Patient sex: M
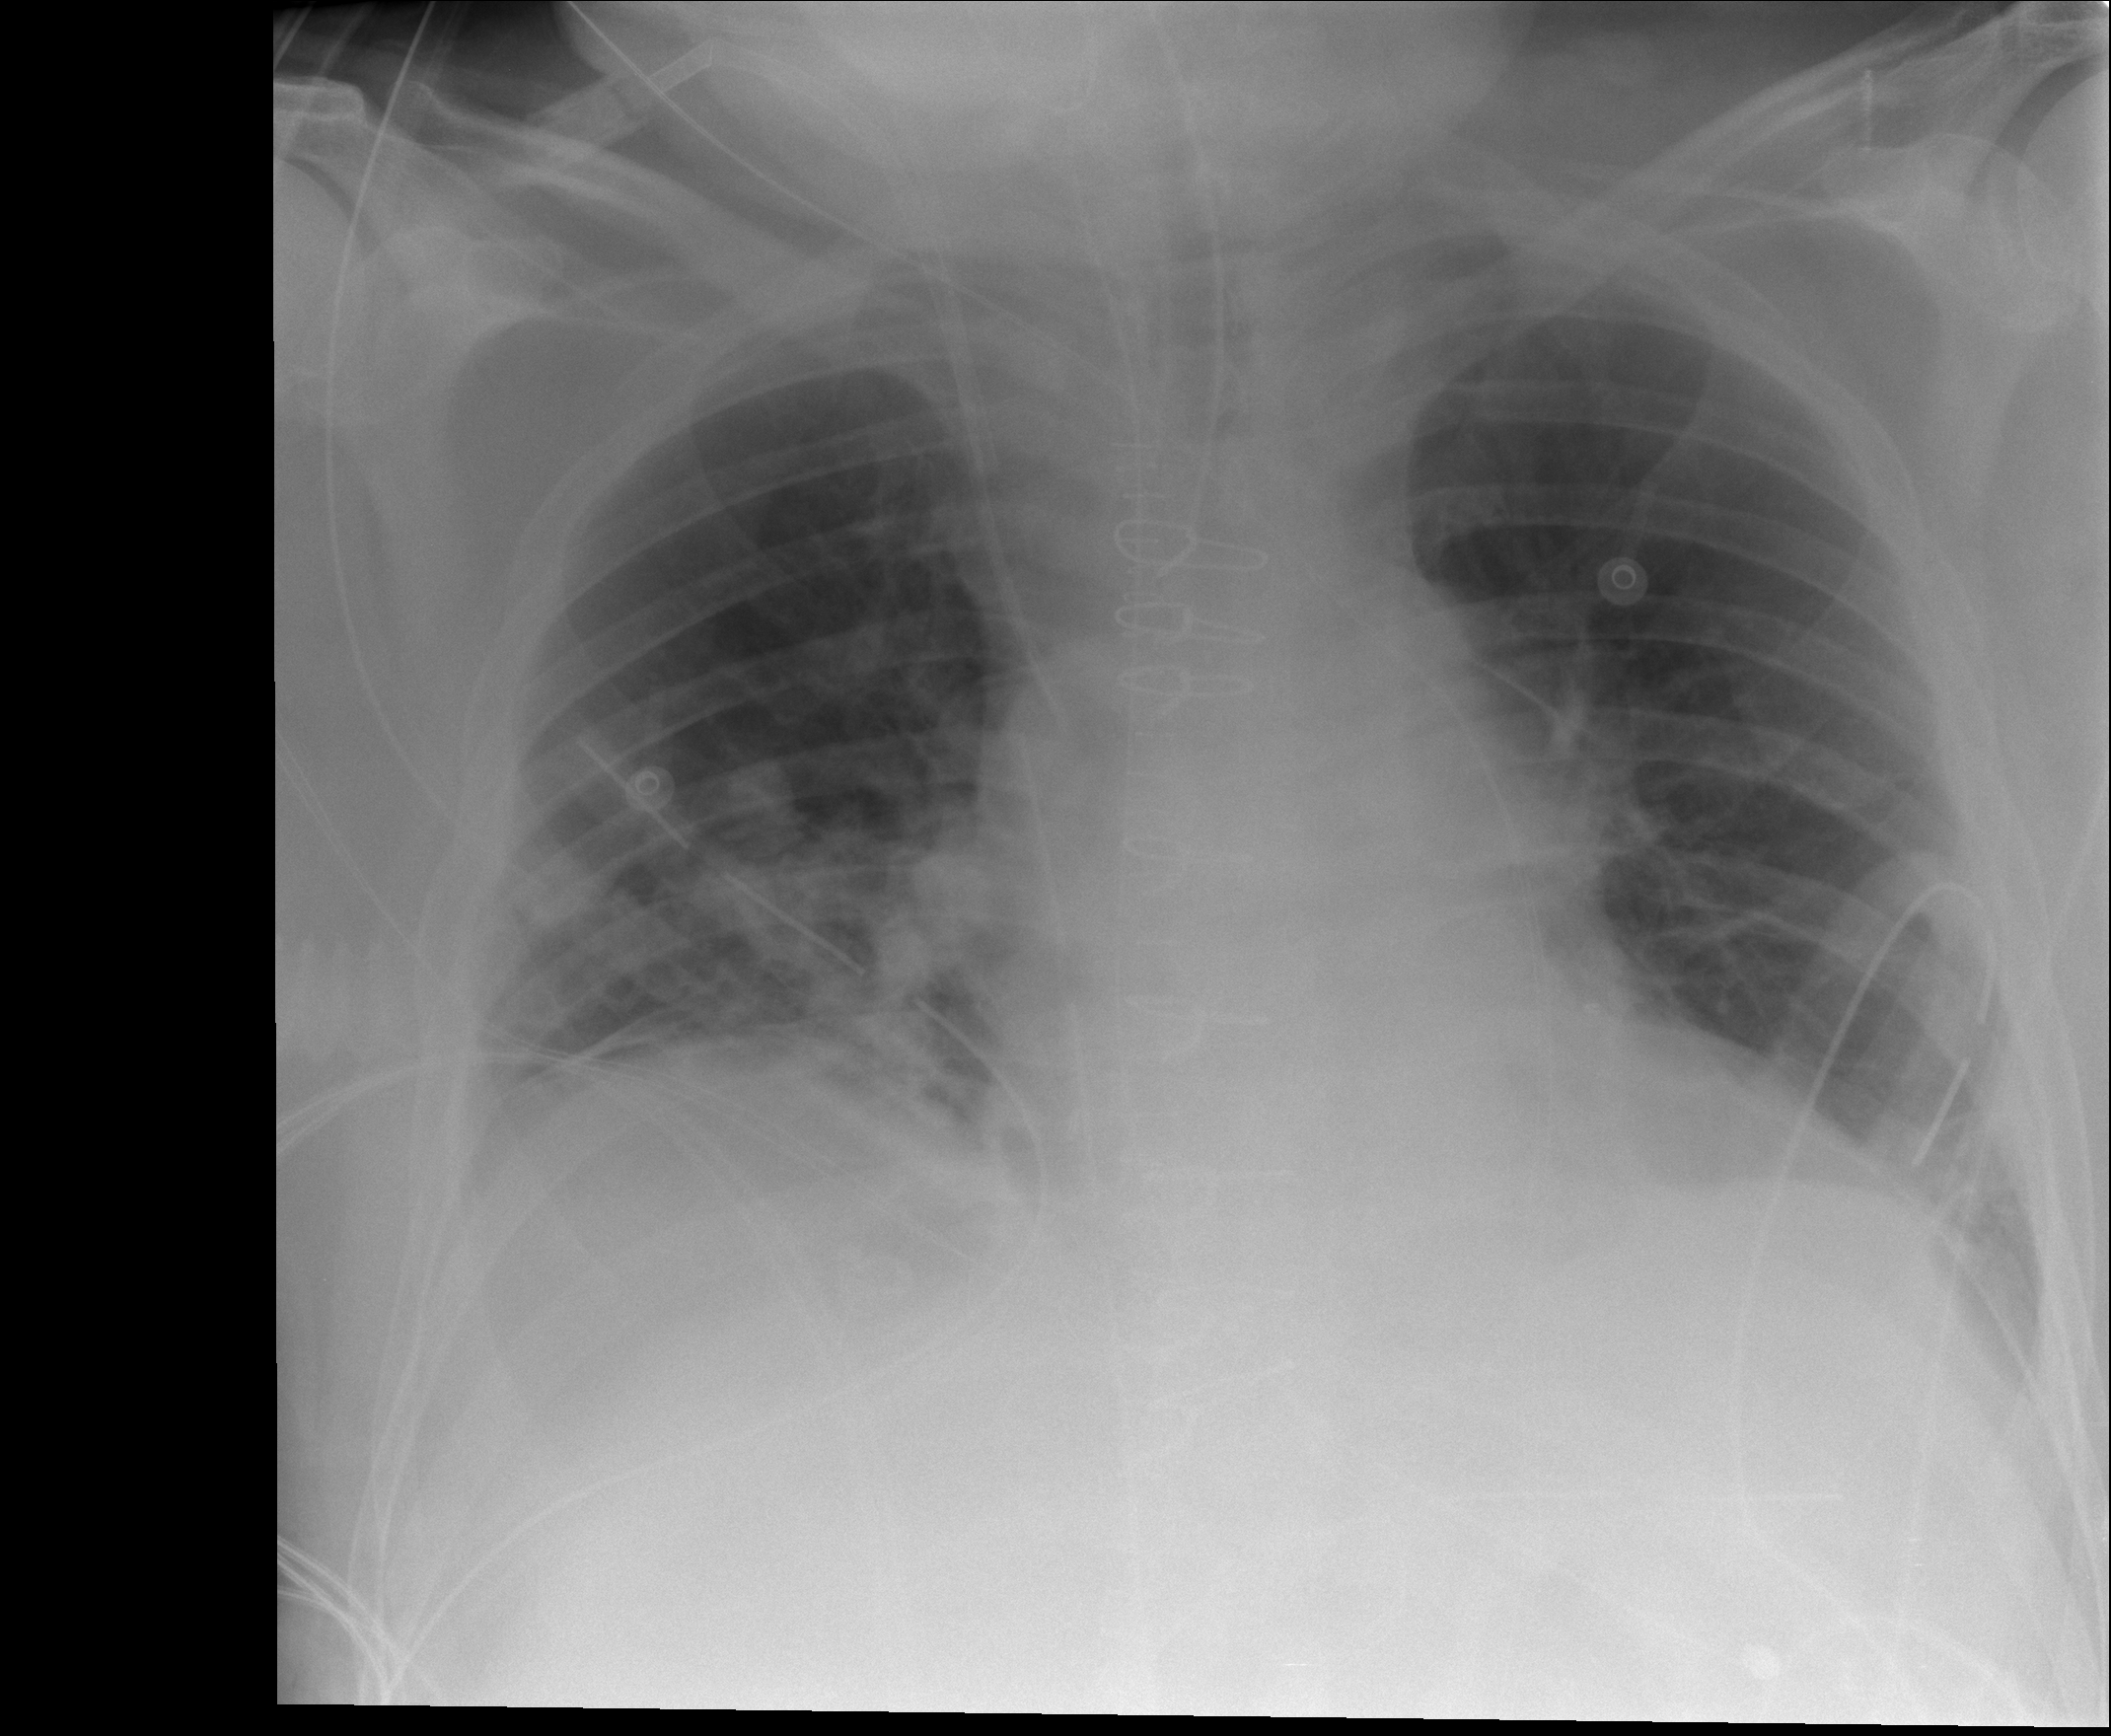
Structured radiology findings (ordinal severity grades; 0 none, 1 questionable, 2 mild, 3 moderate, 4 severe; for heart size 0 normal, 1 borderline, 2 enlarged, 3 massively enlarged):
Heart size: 1
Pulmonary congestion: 0
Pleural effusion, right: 0
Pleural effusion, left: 1
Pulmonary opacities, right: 0
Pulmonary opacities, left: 0
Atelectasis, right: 1
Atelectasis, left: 1